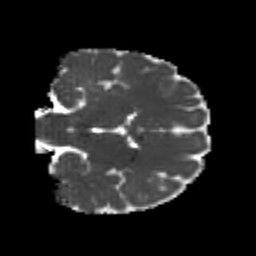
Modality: MD
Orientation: coronal
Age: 24
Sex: male
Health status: healthy
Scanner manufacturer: philips
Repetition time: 7.388 s
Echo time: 0.08599 s